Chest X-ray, AP view. Patient: 52 years old, sex M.
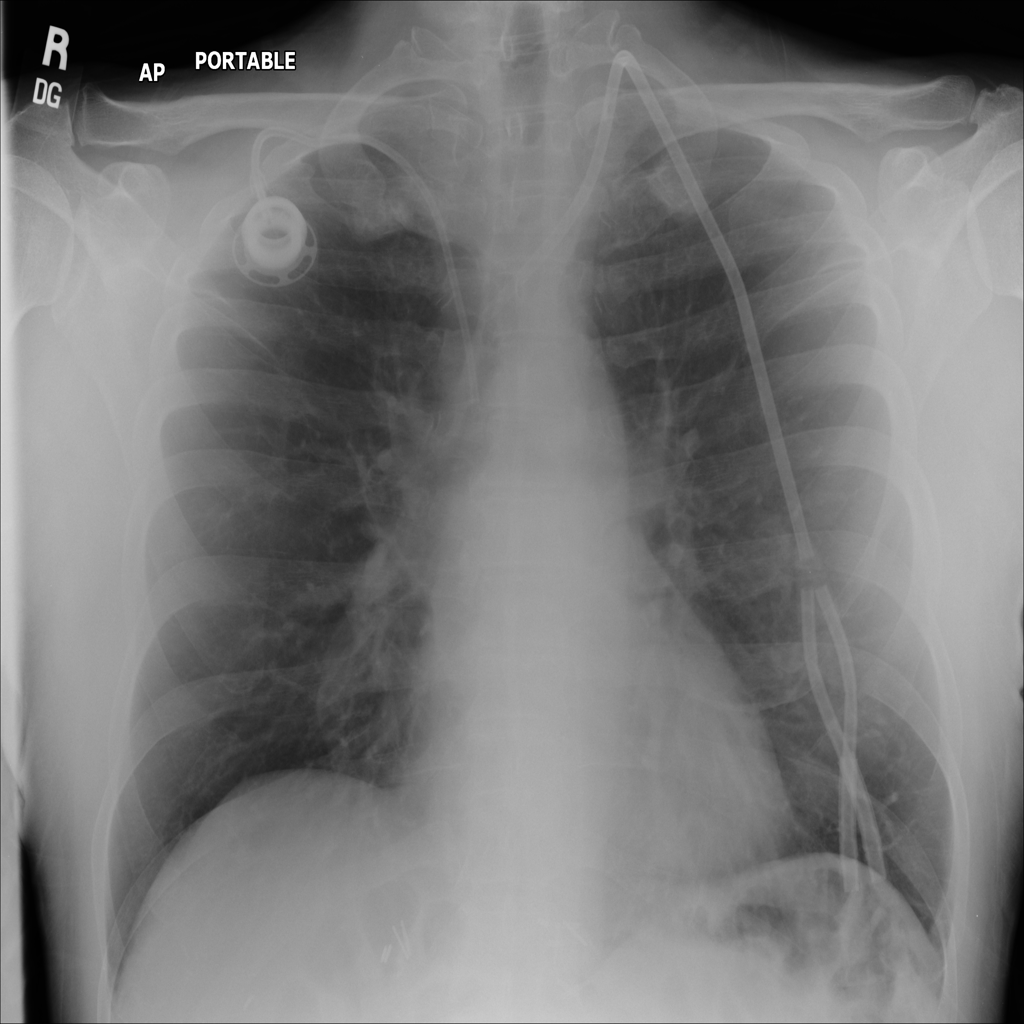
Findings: Atelectasis, Infiltration